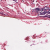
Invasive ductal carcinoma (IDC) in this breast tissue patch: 0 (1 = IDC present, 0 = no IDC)